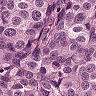
Metastatic tissue present: yes